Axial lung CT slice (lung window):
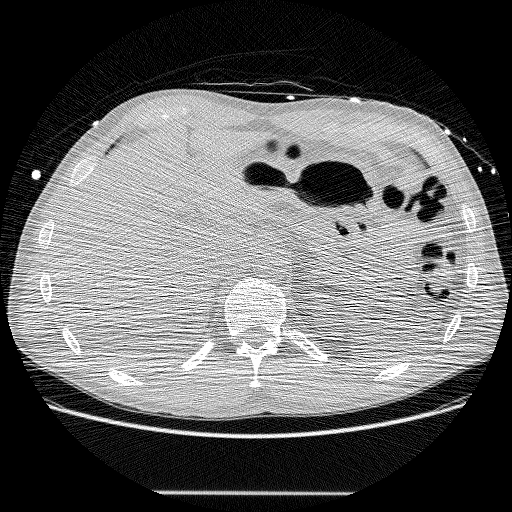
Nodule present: no